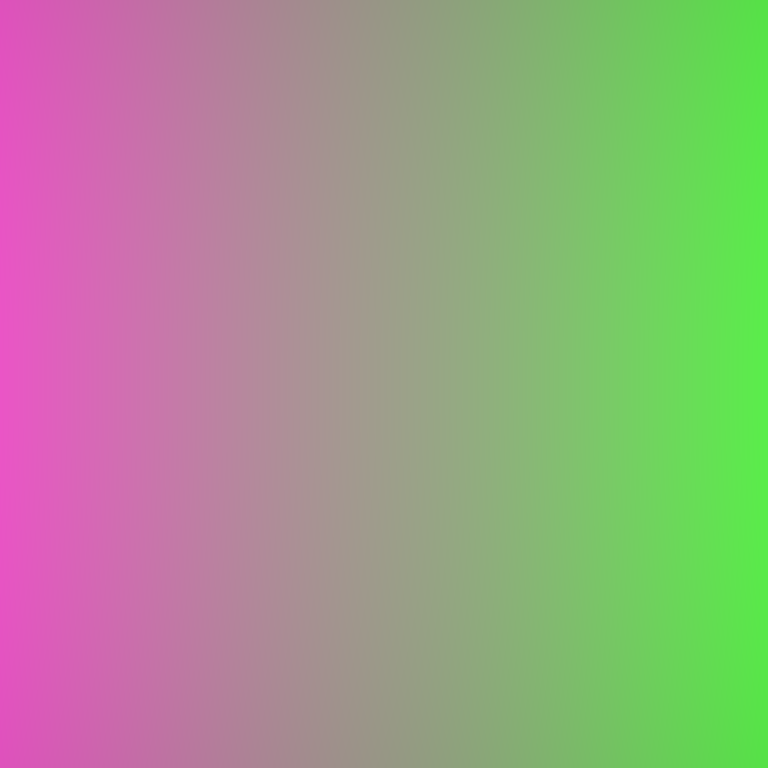
Abstract light effect, smooth gradient from vibrant pink to bright green, energetic atmosphere, soft blend, no room, no furniture, no objects.